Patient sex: M
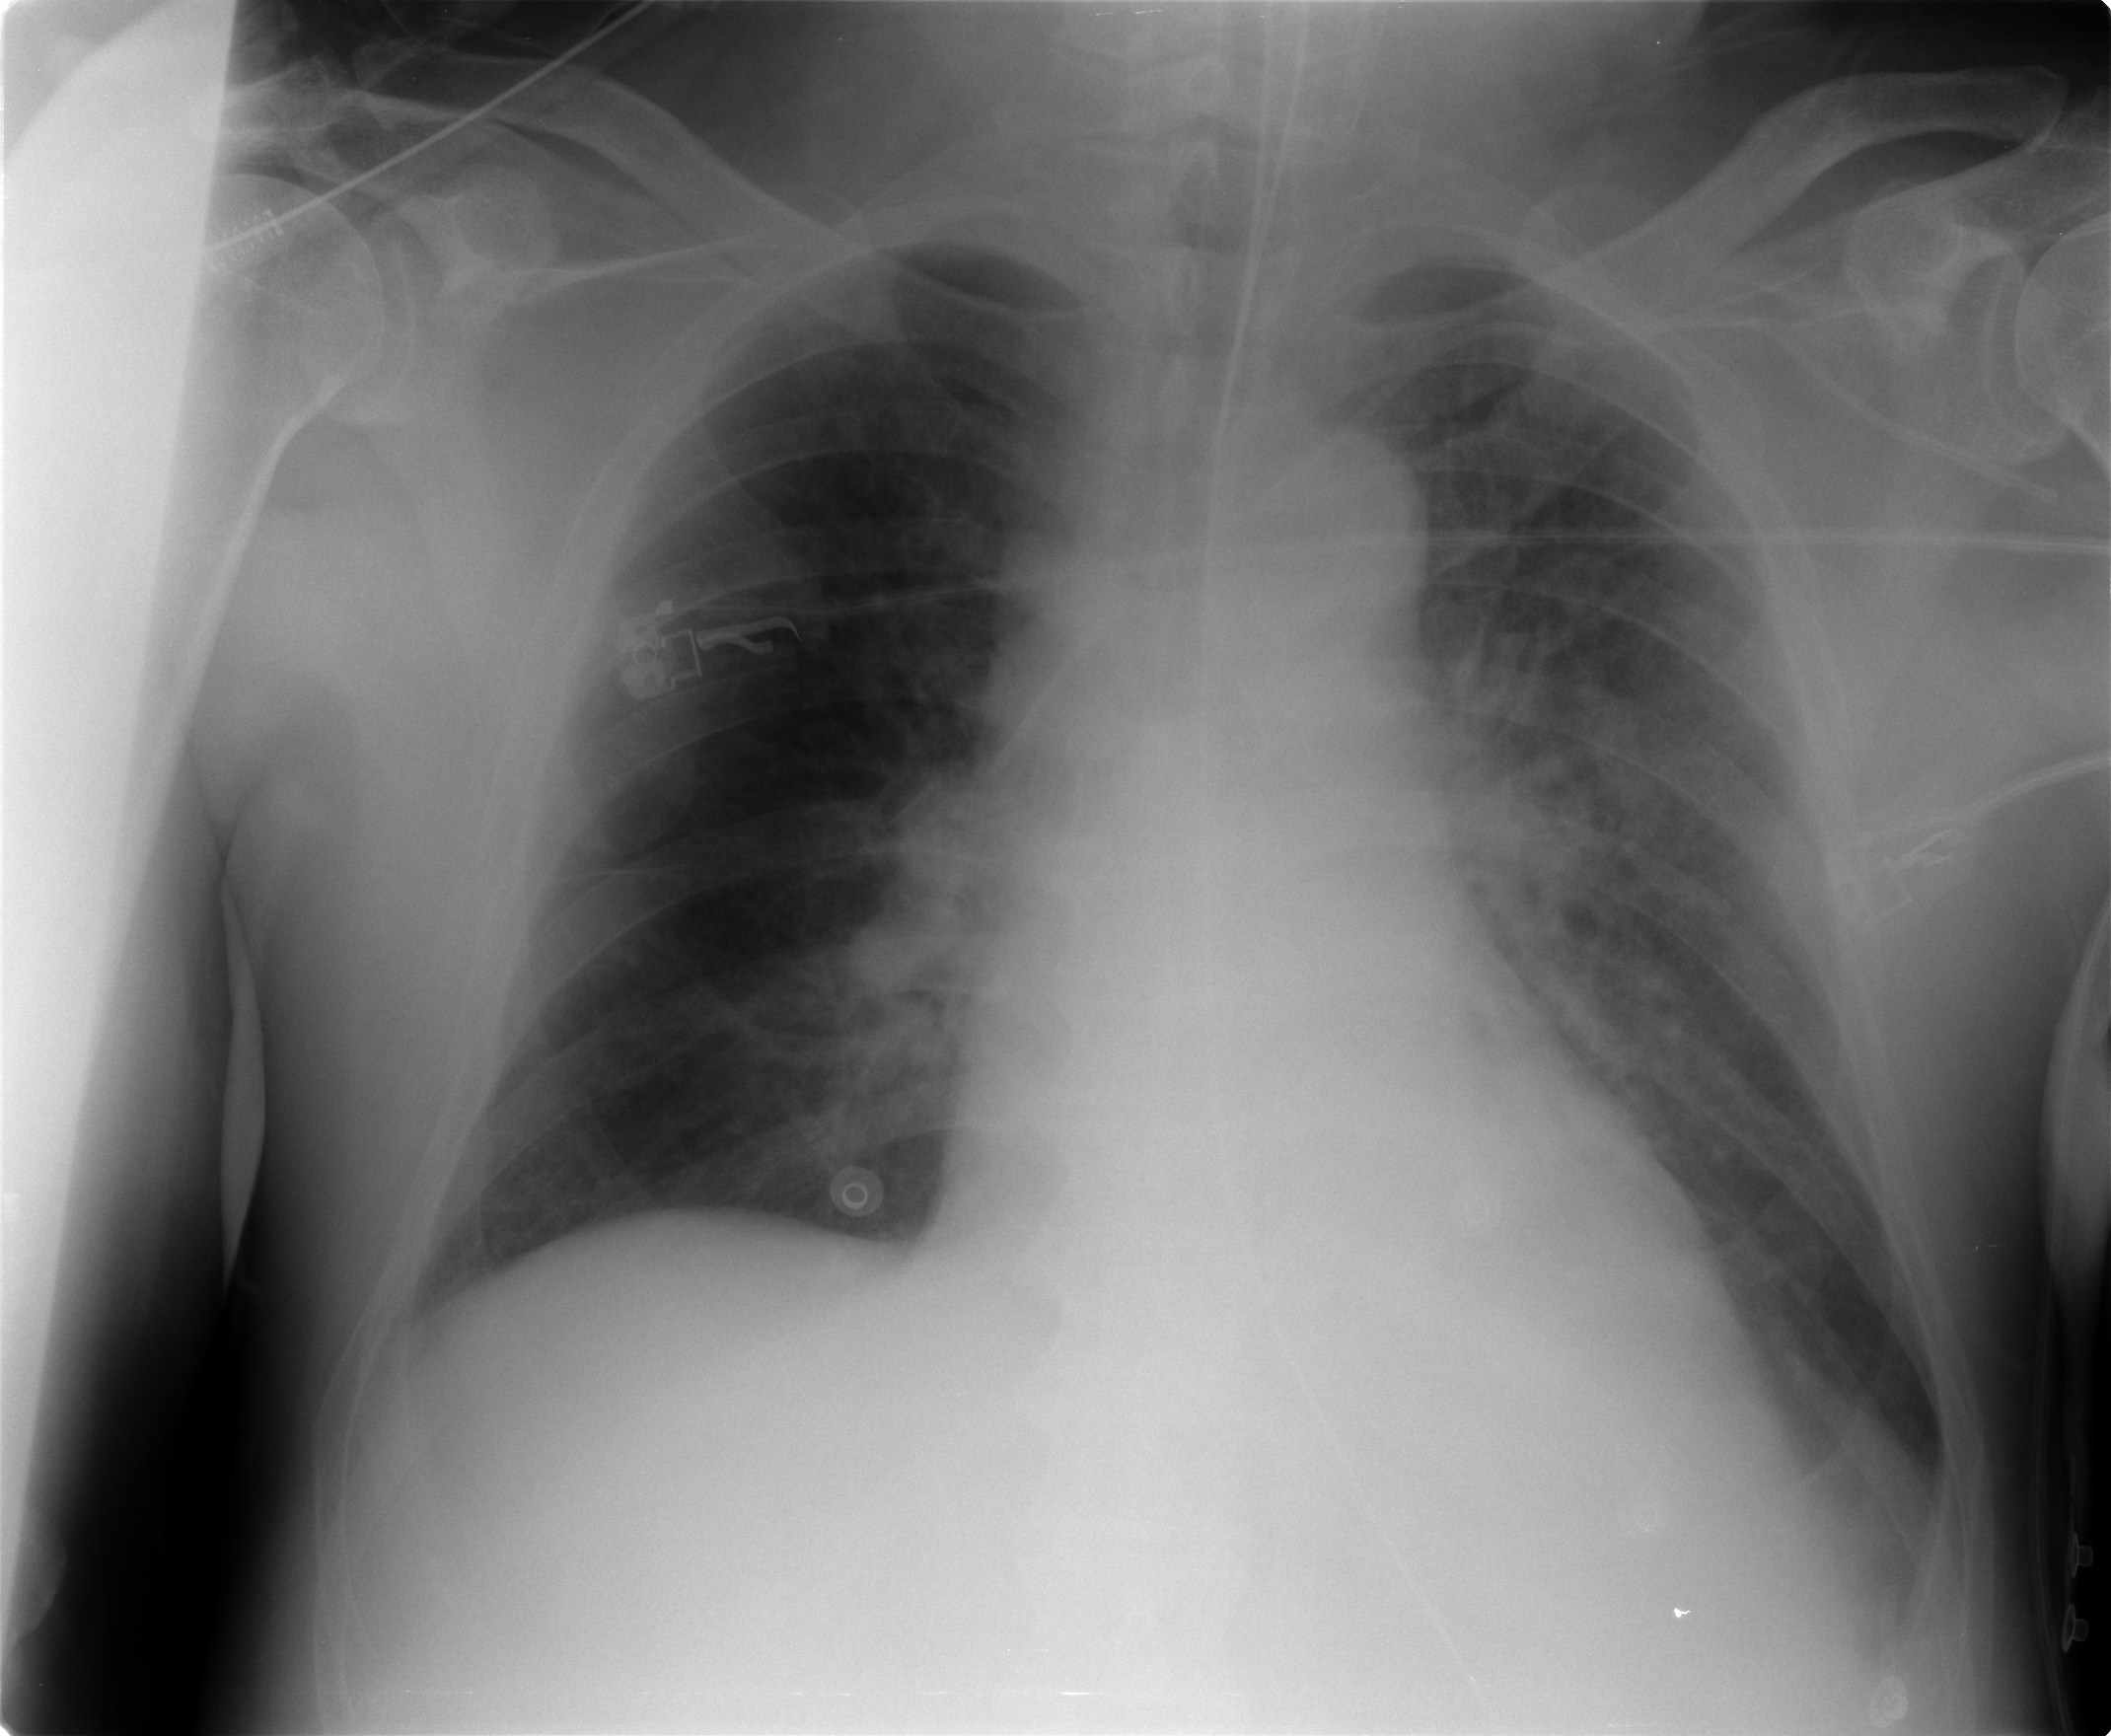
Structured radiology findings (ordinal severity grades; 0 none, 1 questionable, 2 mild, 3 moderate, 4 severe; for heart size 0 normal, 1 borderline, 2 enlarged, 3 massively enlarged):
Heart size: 0
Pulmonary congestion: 2
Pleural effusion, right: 0
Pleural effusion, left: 1
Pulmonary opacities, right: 1
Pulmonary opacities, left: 2
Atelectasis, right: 1
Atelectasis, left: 2